Question: I tried a lot but still struggling with making this trapezoid shape with pure css.
The shape that I am trying to achieve is the white coloured portion in the given image containing the text (London,UK). The shape is like a cathode ray tube or a baseball bat.

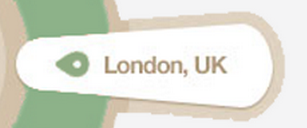
Answer: ## Trapezoid shape with rounded edges
You can make that shape with CSS3 properties : 'skewY()' and 'border-radius'.
This technique needs 2 elements to create the CSSS-shape, one for the trapezoid and one for the rounded corners. Both elements need the ':after' and ':before' pseudo elements.
<URL>
output :

'''
body{
background:#D0C0A9;
margin:0;
}
.tpz1{
background:none;
width:500px;
height:200px;
margin:100px auto;
position:relative;
z-index:1;
}
.tpz2{
width:100%;
height:100%;
line-height:200px;
font-size:60px;
text-align:right;
}
div:after,div:before{
content:'';
position:absolute;
left:0; top:0;
width:100%; height:100%;
background:#fff;
z-index:-1;
}
.tpz1:before, .tpz1:after{
-ms-transform-origin: 0 0;
-webkit-transform-origin: 0 0;
transform-origin: 0 0;
-webkit-transform: skewY(4deg);
transform: skewY(4deg);
}
.tpz1:after{
-webkit-transform: skewY(-4deg);
transform: skewY(-4deg);
}
.tpz2:before,.tpz2:after{
border-radius:50%;
width:30%;
left:-13%;
}
.tpz2:after{
left:80%; top:-17.5%;
width:40%;
height:135%;
}
'''
'''
<div class="tpz1"><div class="tpz2">London, UK</div></div>
'''